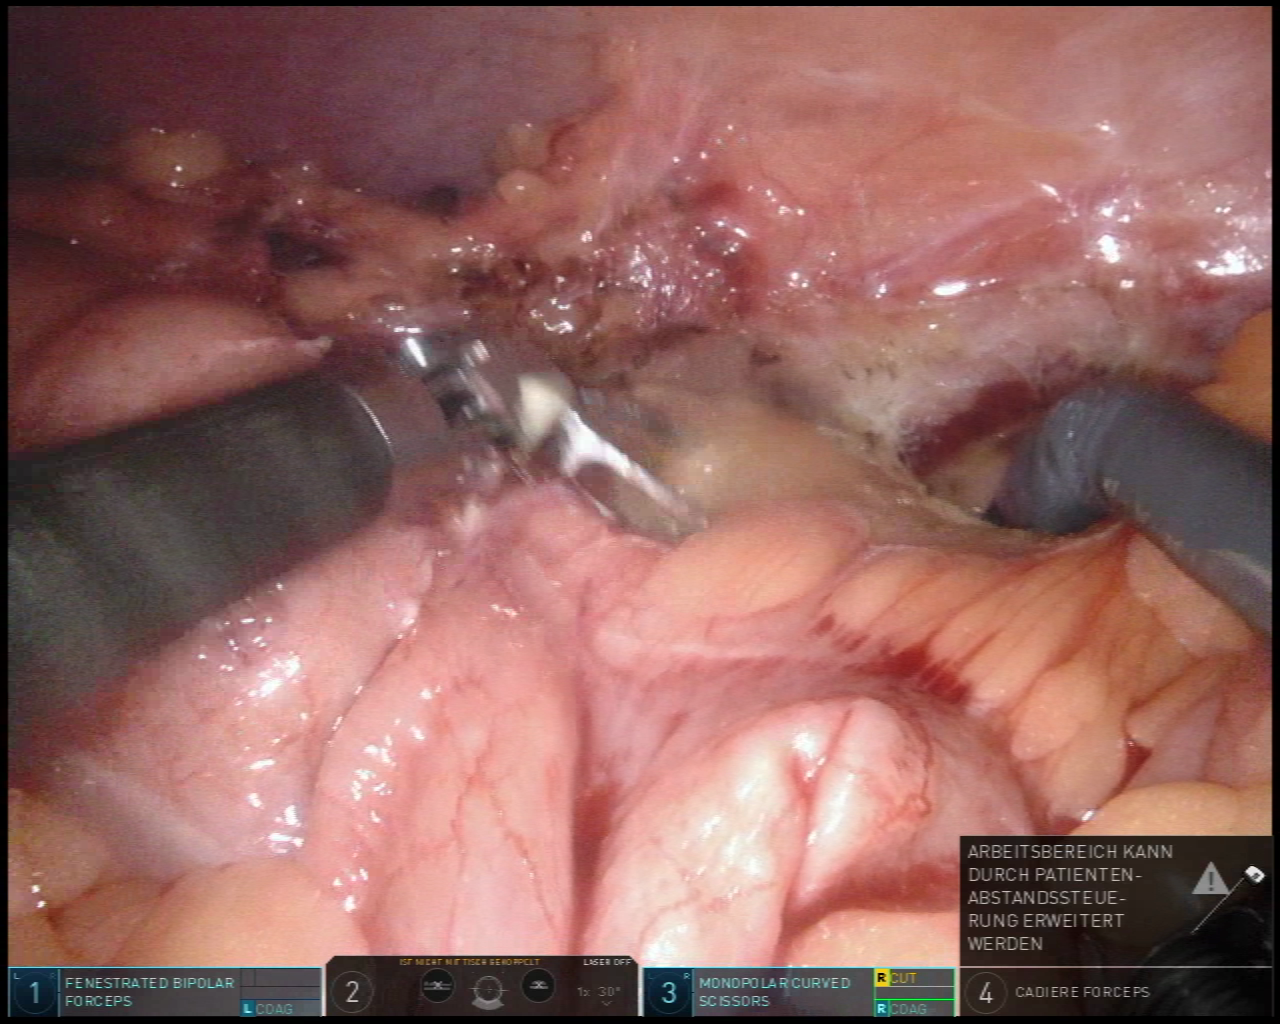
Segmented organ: abdominal_wall
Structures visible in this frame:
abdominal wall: yes
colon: yes
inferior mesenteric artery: no
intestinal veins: no
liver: no
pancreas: no
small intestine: no
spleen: no
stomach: no
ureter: no
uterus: no
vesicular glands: no